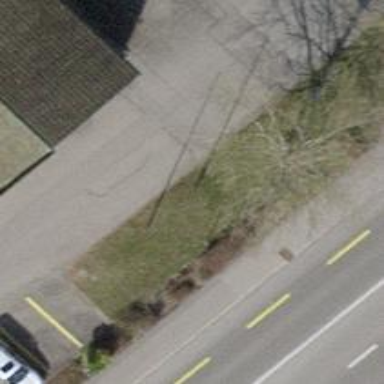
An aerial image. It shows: Flagpole structure.